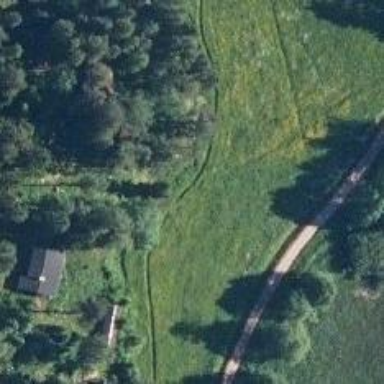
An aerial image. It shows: Path.